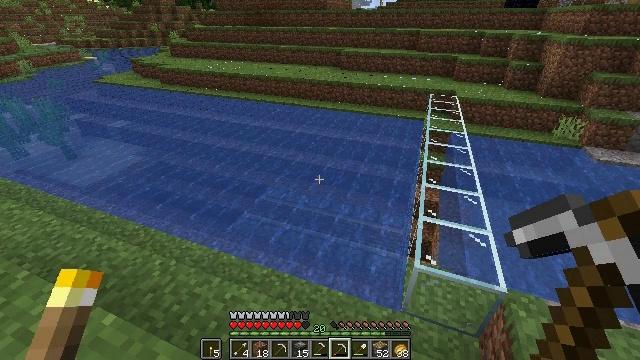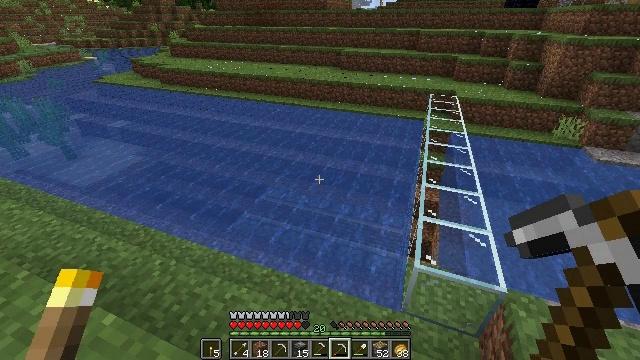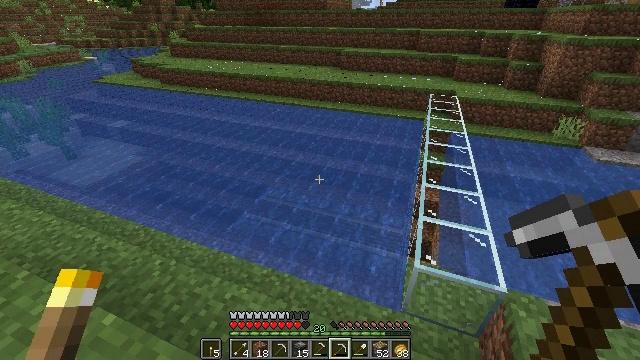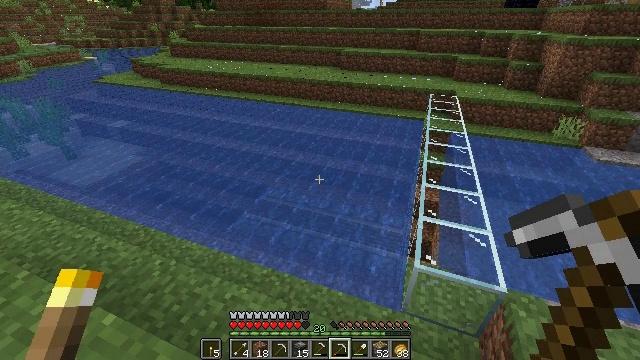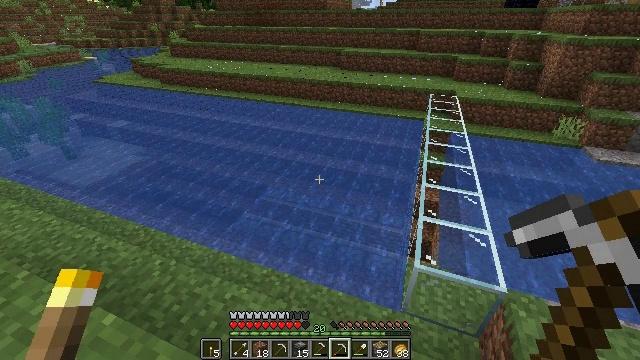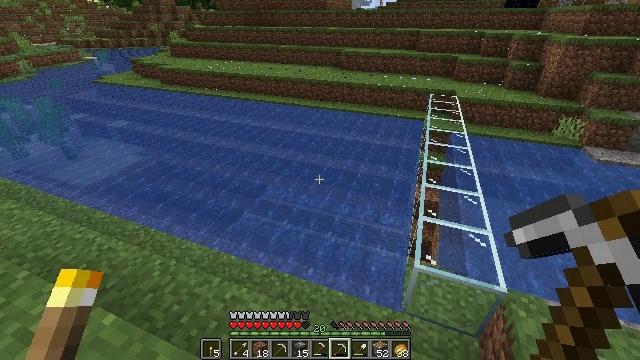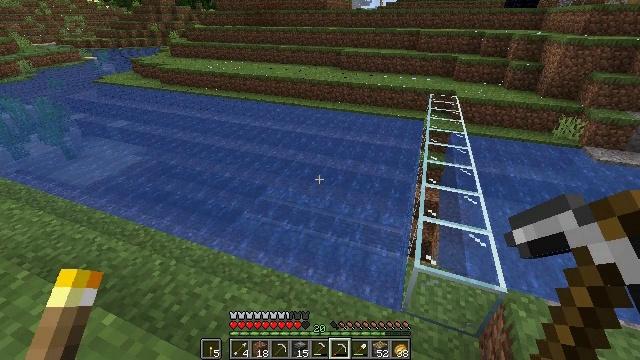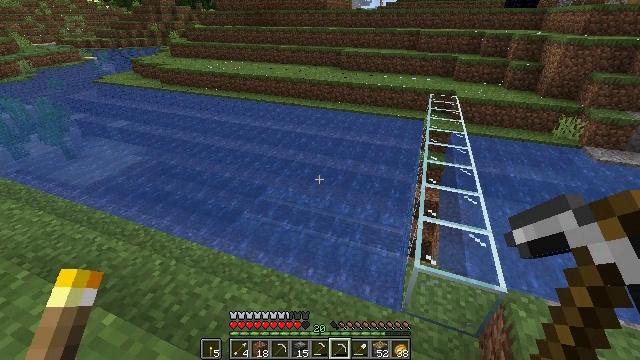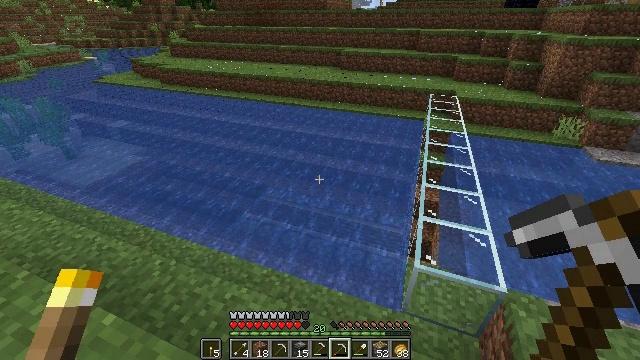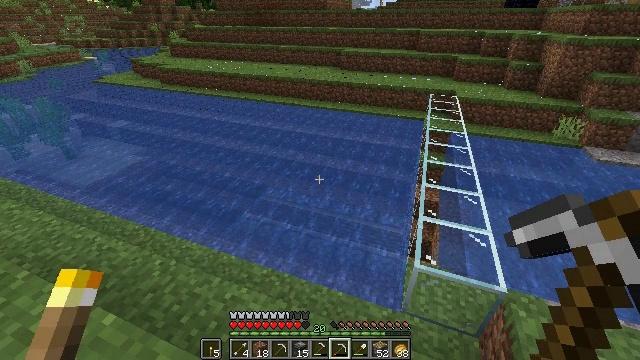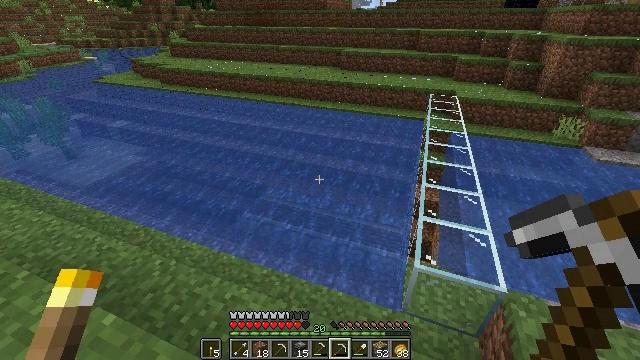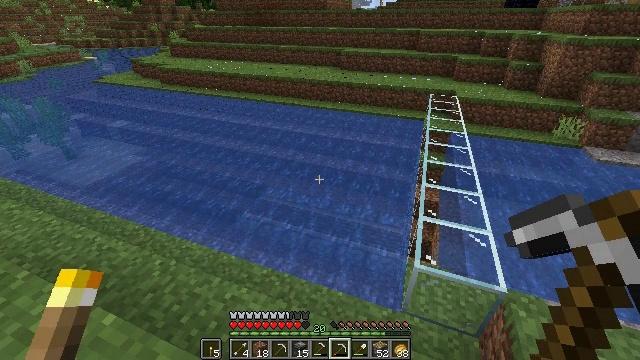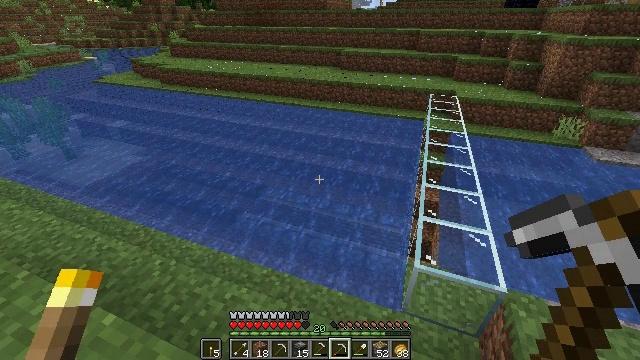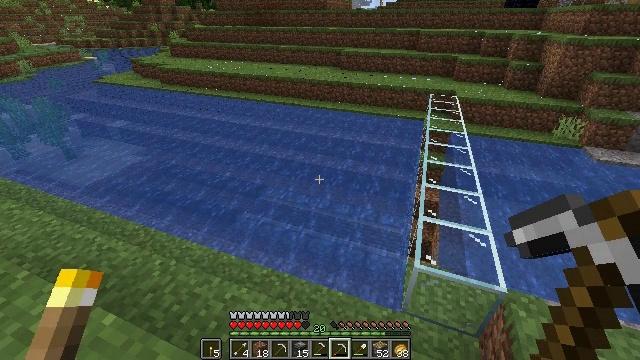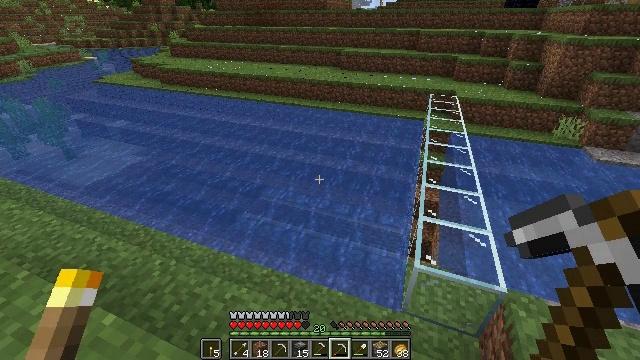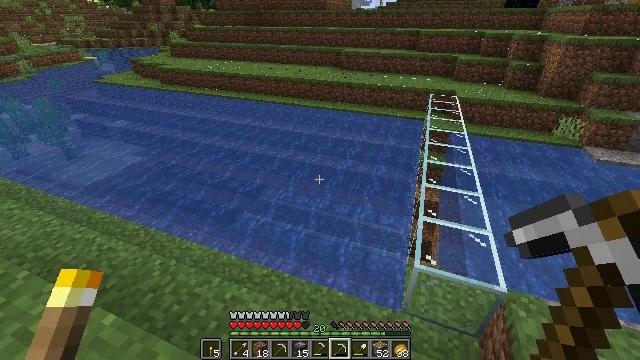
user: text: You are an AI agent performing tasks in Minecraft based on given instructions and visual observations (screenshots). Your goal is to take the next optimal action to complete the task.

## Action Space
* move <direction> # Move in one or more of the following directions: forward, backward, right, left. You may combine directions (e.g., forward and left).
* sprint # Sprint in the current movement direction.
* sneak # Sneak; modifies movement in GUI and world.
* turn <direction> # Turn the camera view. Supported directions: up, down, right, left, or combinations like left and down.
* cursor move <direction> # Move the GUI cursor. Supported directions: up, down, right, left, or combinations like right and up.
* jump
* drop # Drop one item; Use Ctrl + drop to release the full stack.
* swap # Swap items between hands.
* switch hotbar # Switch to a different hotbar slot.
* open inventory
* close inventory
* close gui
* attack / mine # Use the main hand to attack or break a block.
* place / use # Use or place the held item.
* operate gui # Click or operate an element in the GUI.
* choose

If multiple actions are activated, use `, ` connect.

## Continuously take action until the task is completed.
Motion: motion action
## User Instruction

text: Mine the piston from the build.
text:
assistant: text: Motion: no_op
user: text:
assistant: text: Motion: no_op
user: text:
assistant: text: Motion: no_op
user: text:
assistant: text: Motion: no_op
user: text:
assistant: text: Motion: no_op
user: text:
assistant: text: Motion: no_op
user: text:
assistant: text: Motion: no_op
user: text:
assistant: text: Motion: no_op
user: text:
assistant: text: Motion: no_op
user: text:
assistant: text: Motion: no_op
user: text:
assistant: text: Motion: no_op
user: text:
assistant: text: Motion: no_op
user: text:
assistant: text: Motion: no_op
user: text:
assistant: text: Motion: no_op
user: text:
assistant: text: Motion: no_op
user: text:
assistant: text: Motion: no_op
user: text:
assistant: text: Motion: no_op
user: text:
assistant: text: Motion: no_op
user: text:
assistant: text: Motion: no_op
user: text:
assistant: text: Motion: no_op
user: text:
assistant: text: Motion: no_op
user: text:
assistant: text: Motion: no_op
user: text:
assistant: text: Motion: no_op
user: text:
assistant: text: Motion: no_op
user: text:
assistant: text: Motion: no_op
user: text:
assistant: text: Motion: no_op
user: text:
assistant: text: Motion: no_op
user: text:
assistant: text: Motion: no_op
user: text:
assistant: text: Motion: no_op
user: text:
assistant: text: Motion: no_op